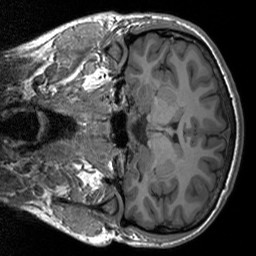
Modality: T1w
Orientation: coronal
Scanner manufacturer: siemens
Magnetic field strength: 3 T
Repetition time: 1.76 s
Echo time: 0.0022 s